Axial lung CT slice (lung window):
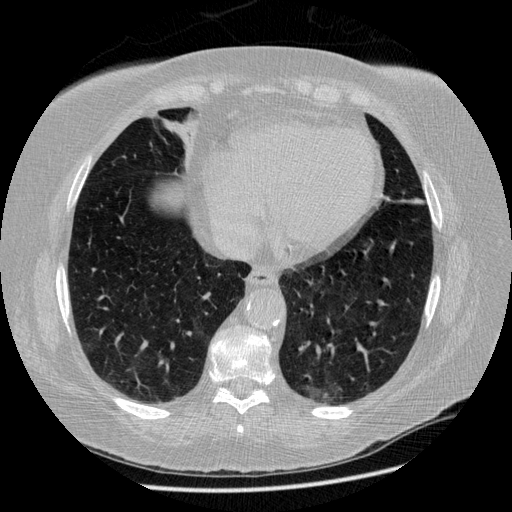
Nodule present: no